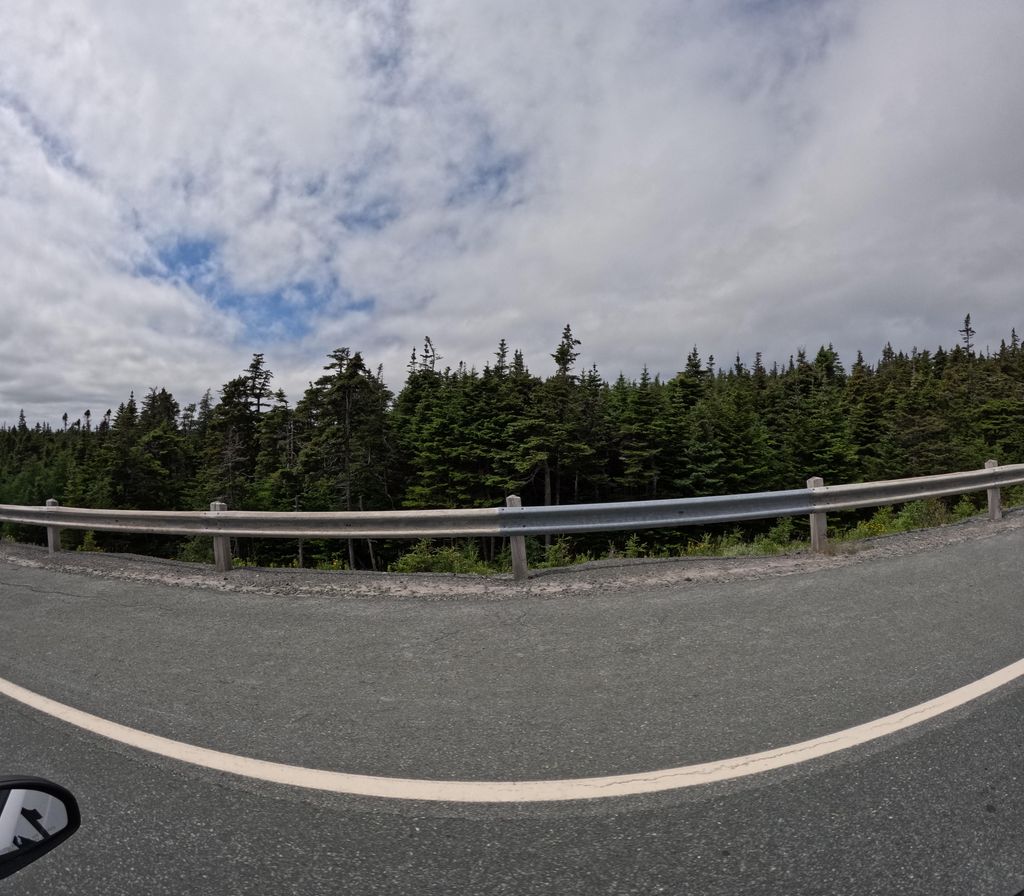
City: st_johns